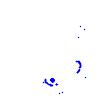
Particle: kaon